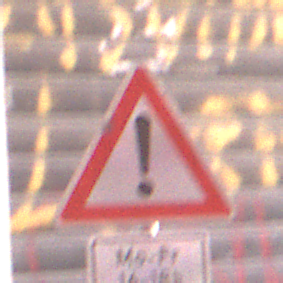
Verkehrszeichen: Gefahrenstelle
Zusatzzeichen unten: ZeitangabenMitBeschraenkungAufWochentage2
Umgebung: Outdoor, Urban
Tageszeit: MorningAfternoon
Wetter: Clear
Licht: Natural
Jahreszeit: NotSpecified
Kontrast: MediumContrast